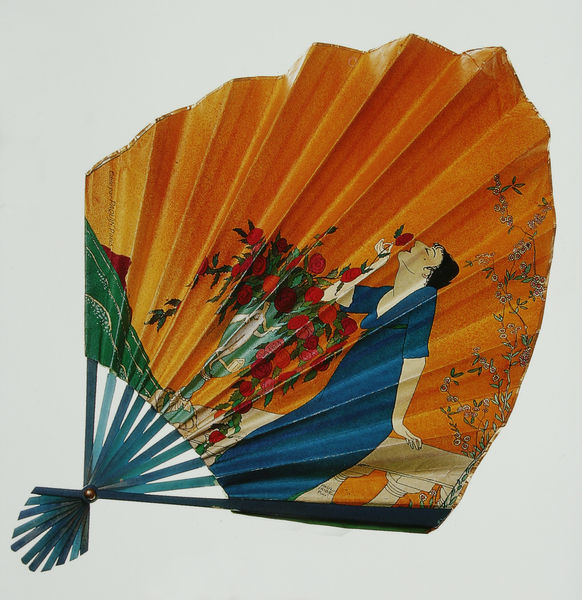
Titel: "L'OCCIDENTALE"-Fächer
Künstler: Jeanne Paquin
Standort: Kyoto (Japan)
Institution: Kyoto Costume Institute
Schlagwörter: berg, blau, blätter, hand, himmel, kopf, mann, meer, wasser, fluss, gelb, grün, landschaft, see, äste, blume, blumen, bunt, frau, frisur, holz, kleid, nase, orange, profil, schwarz, szene, säulen, türkis, weiss, blüte, blüten, rose, rosen, rot, beige, flächig, fächer, muster, arme, falten, faru, knoten, mensch, bild, hals, hände, hügel, natur, zweige, insel, figur, gold, haare, pflanze, pflanzen, perle, rund, ranken, skulptur, statue, vase, schwanz, japan, wellen, papier, sonnenuntergang, bank, gefaltet, floral, japonismus, strauss, geländer, japanerin, japanisch, gesteck, bemalt, blumenstrauss, foto, fotografie, photographie, fugen, halterung, motiv, balustrade, inkarant, geisha, druck, jugenstil, asiatisch, kunst, photo, chinesisch, china, duft, knospen, farbfoto, antik, riechen, geruch, venus, ballustrade, blasen, pop art, steinbank, europa, pusten, v ausschnitt, blaue, pflanzem, mondän, schnuppern, kimono, rispen, chinoiserie, fraz, geburt der venus, oragnge, aufgefächert, blau wellen, duften, fuji, fächer foto japan rosen frau, getseck, papierfächer, blumenduft, roter berg